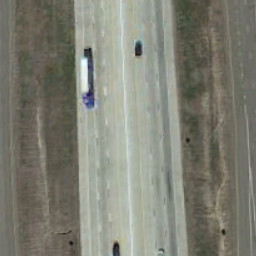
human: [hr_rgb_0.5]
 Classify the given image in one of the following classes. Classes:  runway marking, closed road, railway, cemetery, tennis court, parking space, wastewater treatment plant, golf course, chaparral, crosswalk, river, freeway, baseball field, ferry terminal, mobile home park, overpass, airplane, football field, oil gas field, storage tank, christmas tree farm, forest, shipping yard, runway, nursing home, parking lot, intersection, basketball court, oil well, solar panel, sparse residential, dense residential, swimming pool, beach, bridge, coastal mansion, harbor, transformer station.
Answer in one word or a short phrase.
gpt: freeway